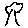
Label: tree